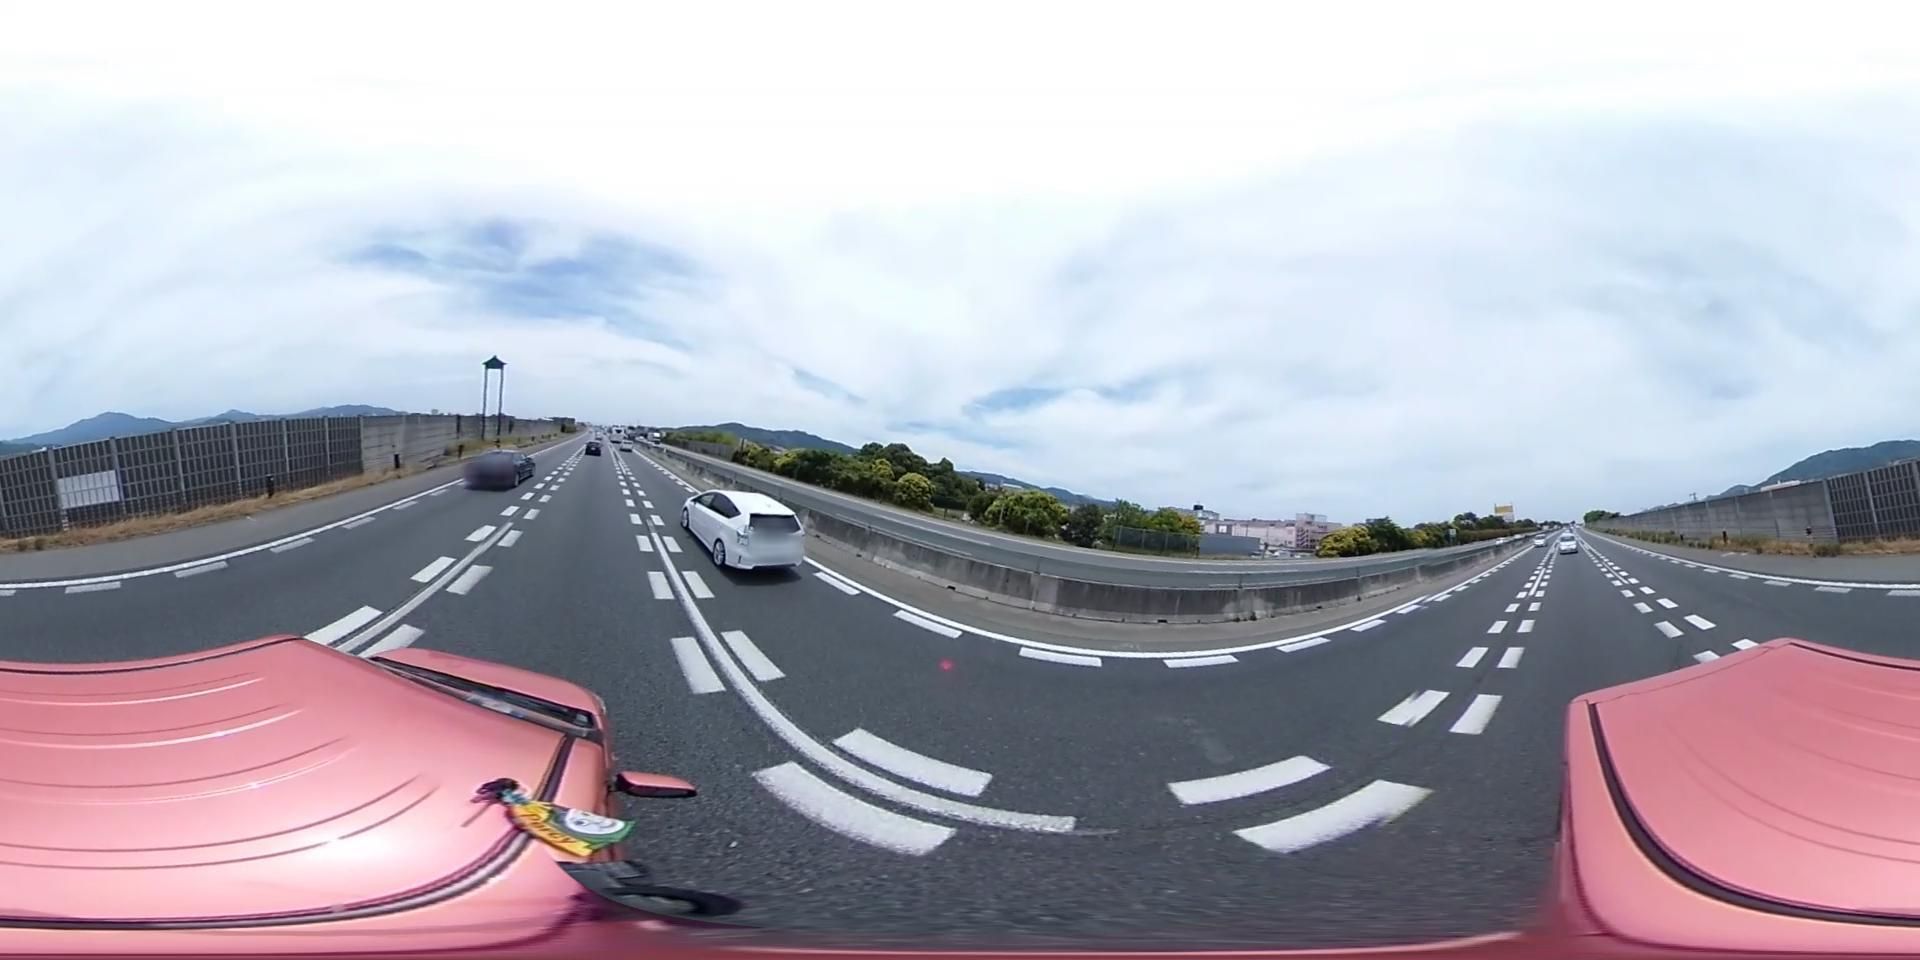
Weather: cloudy
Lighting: day
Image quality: good
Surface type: cycling surface
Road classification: track, unclassified
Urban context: urban centre
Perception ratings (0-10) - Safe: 0.25, Lively: 2.09, Beautiful: 4.88, Boring: 5.32, Depressing: 4.63, Wealthy: 1.58